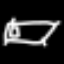
Label: bed